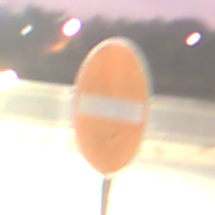
Verkehrszeichen: VerbotDerEinfahrt
Umgebung: Outdoor, Urban
Tageszeit: SunriseSunset
Wetter: PartlyCloudy
Licht: Artificial
Jahreszeit: NotSpecified
Kontrast: HighContrast